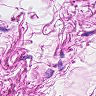
Metastatic tissue present: no